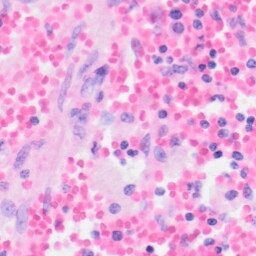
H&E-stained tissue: Kidney